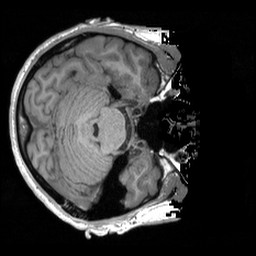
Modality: T1w
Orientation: axial
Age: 24
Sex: male
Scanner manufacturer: siemens
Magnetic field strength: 3 T
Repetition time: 1.9 s
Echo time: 0.00232 s